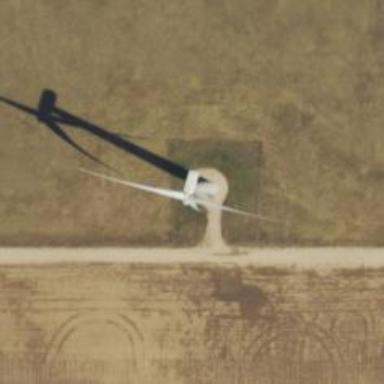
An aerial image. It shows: Wind generator powered by horizontal-axis wind turbine.